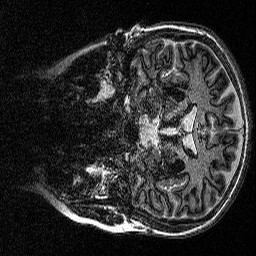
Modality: MP2RAGE
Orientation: coronal
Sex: female
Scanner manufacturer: siemens
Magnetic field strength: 3 T
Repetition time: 5 s
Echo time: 0.00292 s